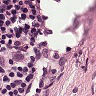
Metastatic tissue present: no